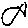
Label: fish